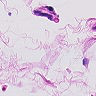
Metastatic tissue present: no